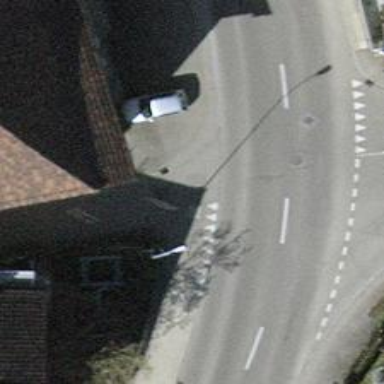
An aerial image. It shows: Road with "give way" sign.